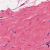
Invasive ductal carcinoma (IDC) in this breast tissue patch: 0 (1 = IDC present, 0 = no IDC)